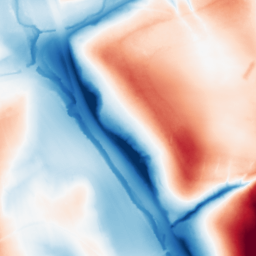
Category: classical
Decomposition family: gaussian_anisotropic
Decomposition parameters: sigma_x: 50
sigma_y: 10
Upsampling method: cubic_mitchell
Upsampling parameters: scale: 4
Upsampling scale: 4